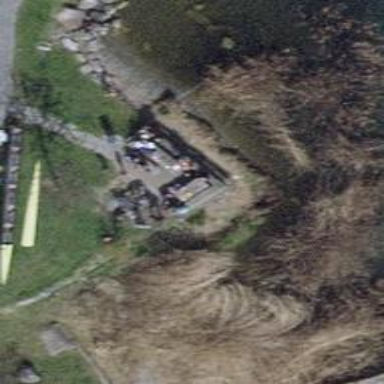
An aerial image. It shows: Picnic table located in leisure land area.